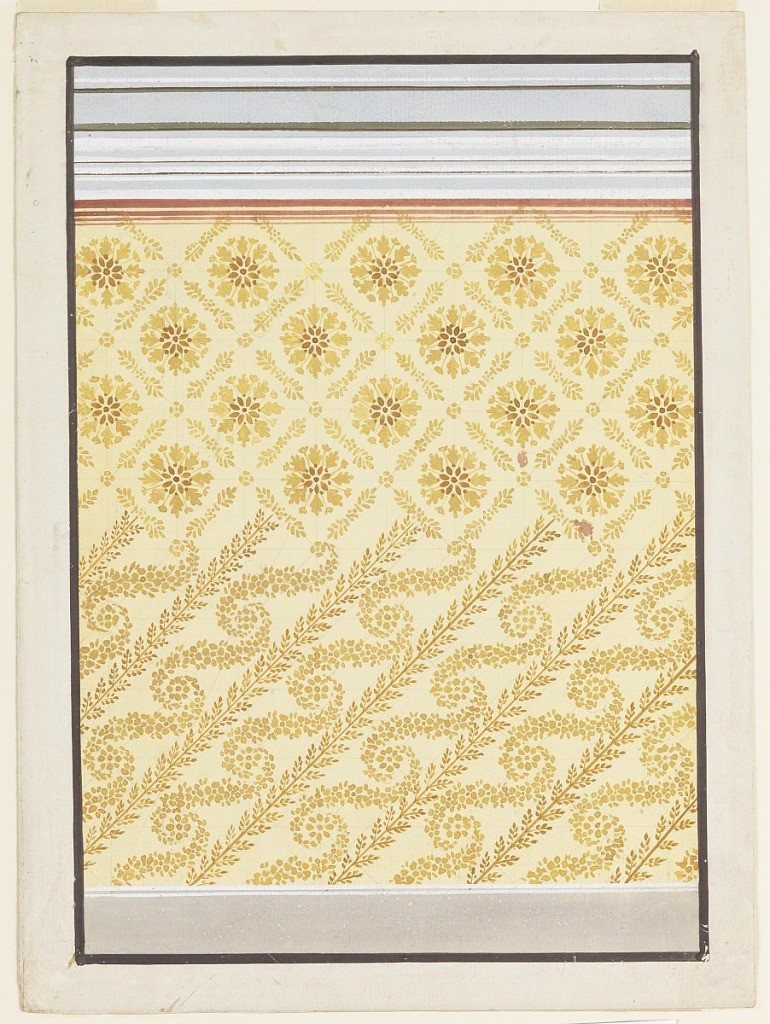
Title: Wallpaper Design
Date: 1840–60
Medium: Brush and gouache, graphite on white paper
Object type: Drawing
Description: A dado is shown below, an entablature on top. As decorations of the yellow panel are suggested lozenges with a rosette, above, oblique stripes, below. These consist of alternate straight leaf boughs and waved garlands. Four purple stripes with increasing heights are drawn on top.